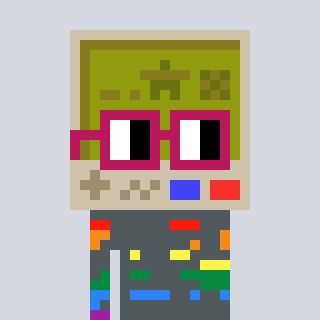
a pixel art character with square dark red glasses, a gameboy-shaped head and a grayscale-colored body on a cool background